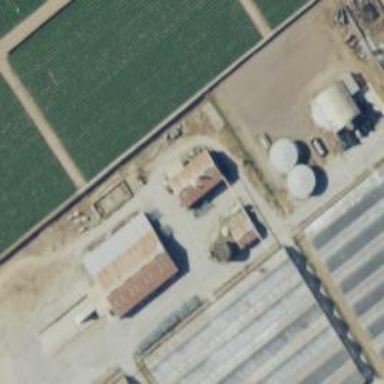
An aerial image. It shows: Farmyard area.